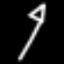
Label: pencil